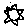
Label: sun